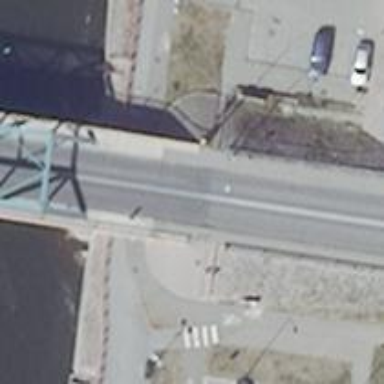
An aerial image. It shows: Viaduct bridge with sidewalk.